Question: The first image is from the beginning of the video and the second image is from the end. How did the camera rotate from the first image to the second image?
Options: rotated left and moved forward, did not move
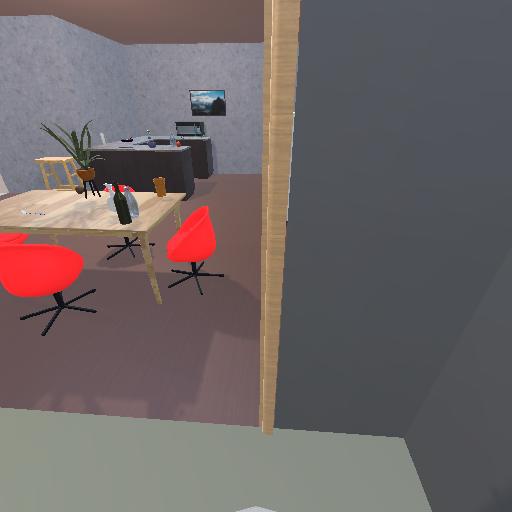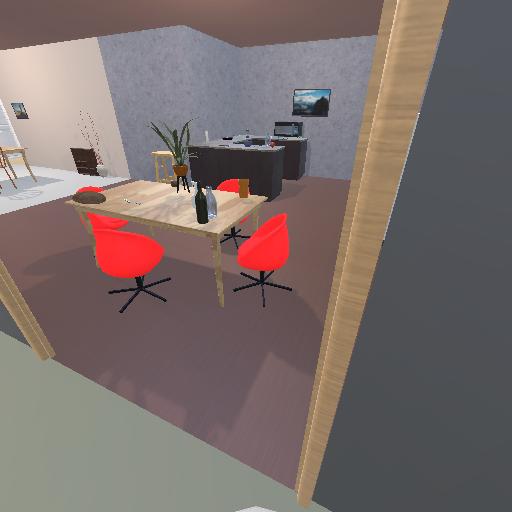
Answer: rotated left and moved forward